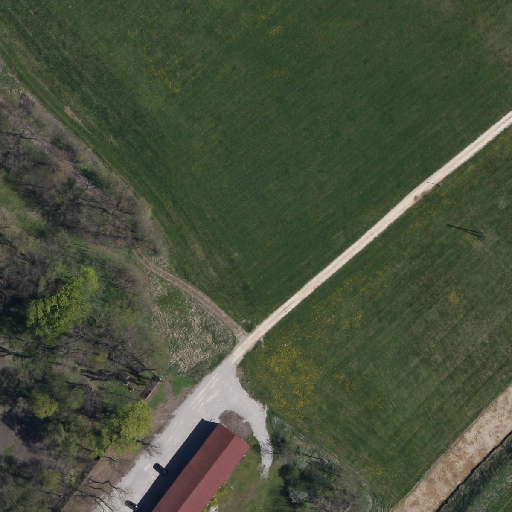
Referring expression: road